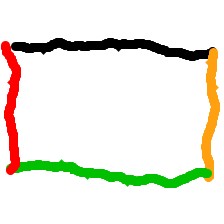
Shape: rectangle